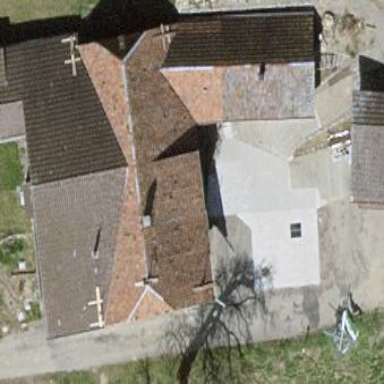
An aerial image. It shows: Farm building.